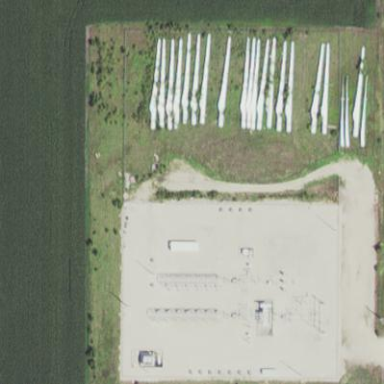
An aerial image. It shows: Outdoor substation at the collector level.